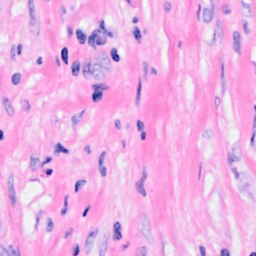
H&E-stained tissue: Breast